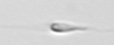
Label: flagellate_morphotype3